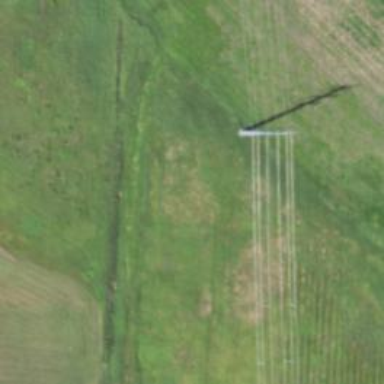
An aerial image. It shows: Power tower.